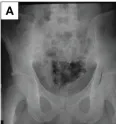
X-ray, CT, and MRI images. (A) Osteoblastic destruction of the right sacroiliac joint with a periosteal reaction.
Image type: radiology (x_ray)